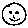
Label: smiley face